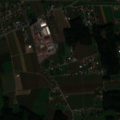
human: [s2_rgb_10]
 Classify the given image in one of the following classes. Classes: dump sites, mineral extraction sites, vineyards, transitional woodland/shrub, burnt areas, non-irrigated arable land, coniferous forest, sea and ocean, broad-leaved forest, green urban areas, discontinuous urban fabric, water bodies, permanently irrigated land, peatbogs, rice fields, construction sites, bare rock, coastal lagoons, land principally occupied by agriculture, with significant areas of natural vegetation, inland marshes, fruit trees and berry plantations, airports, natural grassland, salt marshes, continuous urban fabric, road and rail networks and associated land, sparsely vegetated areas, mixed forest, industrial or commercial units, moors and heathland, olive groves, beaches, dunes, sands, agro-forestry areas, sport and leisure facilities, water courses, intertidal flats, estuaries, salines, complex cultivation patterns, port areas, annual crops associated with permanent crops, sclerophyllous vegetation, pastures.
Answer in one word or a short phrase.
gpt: discontinuous urban fabric, sport and leisure facilities, non-irrigated arable land, land principally occupied by agriculture, with significant areas of natural vegetation, broad-leaved forest